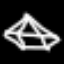
Label: diamond